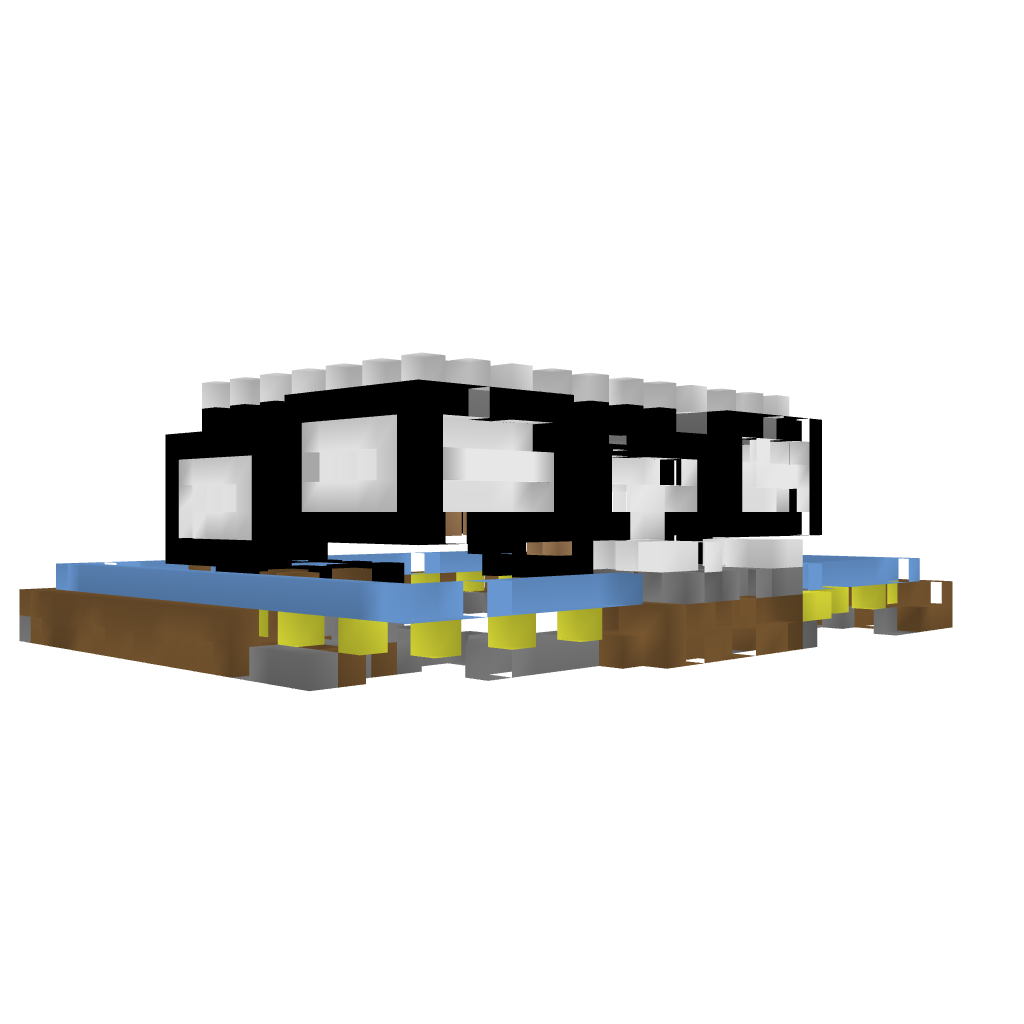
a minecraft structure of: Modern House #1 bad low quality